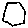
Label: hexagon